Field crop: maize
Growth stage: 2
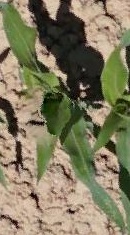
Species: maize